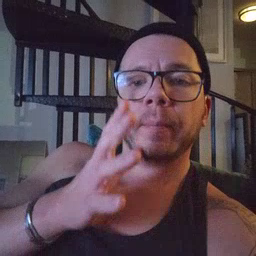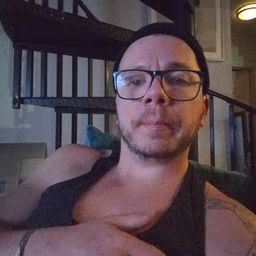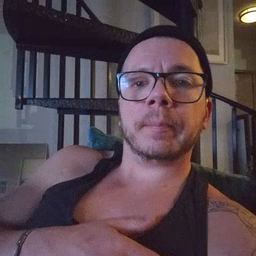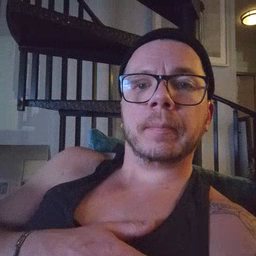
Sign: farm